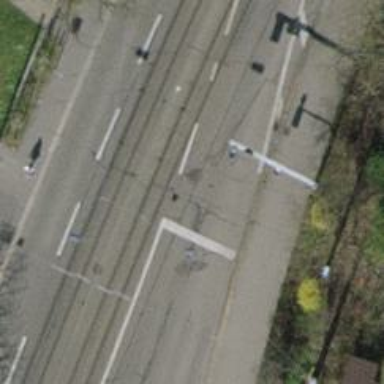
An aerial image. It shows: Road with traffic signals.